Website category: auto
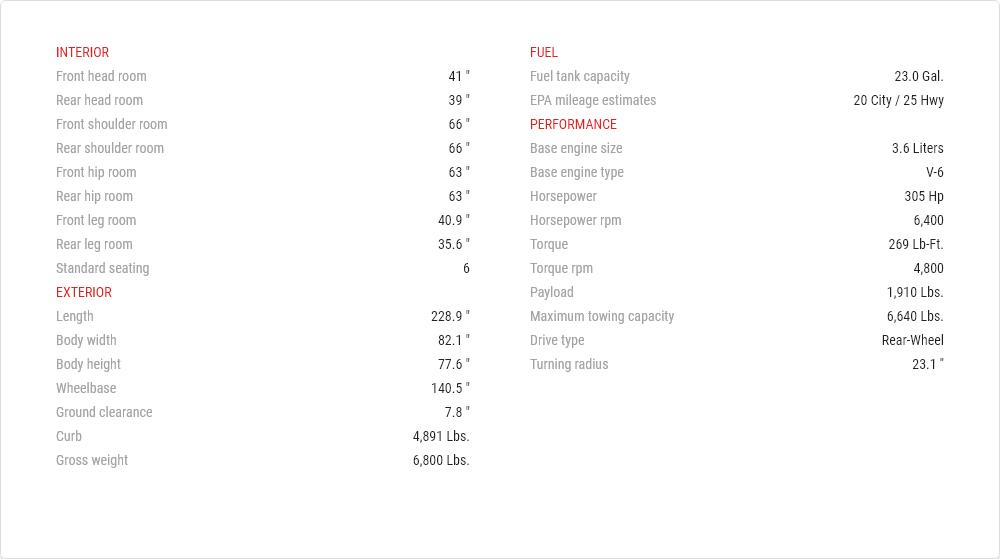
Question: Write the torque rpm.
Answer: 4,800

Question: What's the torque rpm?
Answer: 4,800

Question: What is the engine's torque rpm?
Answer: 4,800

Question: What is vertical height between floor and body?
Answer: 7.8 "

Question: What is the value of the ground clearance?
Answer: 7.8 "

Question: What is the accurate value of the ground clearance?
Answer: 7.8 "

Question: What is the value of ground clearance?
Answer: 7.8 "

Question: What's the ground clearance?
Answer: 7.8 "

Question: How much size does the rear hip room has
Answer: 63 "

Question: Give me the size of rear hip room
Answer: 63 "

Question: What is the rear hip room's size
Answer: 63 "

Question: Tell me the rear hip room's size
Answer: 63 "

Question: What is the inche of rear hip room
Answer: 63 "

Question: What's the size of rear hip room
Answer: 63 "

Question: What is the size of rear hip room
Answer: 63 "

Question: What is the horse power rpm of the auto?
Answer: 6,400

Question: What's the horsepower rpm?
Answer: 6,400

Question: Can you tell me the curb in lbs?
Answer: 4,891 lbs.

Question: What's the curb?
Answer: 4,891 lbs.

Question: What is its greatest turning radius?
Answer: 23.1 ''

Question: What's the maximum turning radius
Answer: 23.1 ''

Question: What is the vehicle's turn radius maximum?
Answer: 23.1 ''

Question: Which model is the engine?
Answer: V-6

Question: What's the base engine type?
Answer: V-6

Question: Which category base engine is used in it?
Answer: V-6

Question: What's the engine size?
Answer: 3.6 liters

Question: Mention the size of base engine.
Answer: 3.6 liters

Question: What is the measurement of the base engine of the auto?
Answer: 3.6 liters

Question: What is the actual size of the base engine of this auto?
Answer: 3.6 liters

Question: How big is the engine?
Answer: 3.6 liters

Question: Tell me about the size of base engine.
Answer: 3.6 liters

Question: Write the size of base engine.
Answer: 3.6 liters

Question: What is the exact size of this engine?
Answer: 3.6 liters

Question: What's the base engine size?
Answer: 3.6 liters

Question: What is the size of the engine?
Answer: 3.6 liters

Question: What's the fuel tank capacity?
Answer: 23.0 gal.

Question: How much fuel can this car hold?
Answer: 23.0 gal.

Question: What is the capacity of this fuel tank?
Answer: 23.0 gal.

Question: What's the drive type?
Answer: rear-wheel

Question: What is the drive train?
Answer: rear-wheel

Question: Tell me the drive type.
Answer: rear-wheel

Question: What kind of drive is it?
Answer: rear-wheel

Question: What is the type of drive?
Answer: rear-wheel

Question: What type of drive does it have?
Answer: rear-wheel

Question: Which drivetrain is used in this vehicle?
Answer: rear-wheel

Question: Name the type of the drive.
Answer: rear-wheel

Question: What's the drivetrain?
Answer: rear-wheel

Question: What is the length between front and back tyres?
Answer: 140.5 "

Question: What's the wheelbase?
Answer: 140.5 "

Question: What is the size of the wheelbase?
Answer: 140.5 "

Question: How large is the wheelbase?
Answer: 140.5 "

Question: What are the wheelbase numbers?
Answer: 140.5 "

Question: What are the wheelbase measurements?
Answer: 140.5 "

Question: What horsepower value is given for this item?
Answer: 305 hp

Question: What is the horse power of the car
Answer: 305 hp

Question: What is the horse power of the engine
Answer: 305 hp

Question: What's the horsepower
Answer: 305 hp

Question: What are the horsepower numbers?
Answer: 305 hp

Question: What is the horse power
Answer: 305 hp

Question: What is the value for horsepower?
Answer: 305 hp

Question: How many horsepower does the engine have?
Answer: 305 hp

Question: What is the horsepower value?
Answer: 305 hp

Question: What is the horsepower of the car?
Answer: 305 hp

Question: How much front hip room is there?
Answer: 63 "